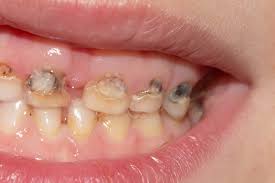
Condition: Caries